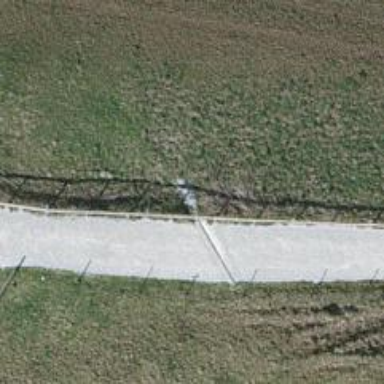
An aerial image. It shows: Compacted path road.